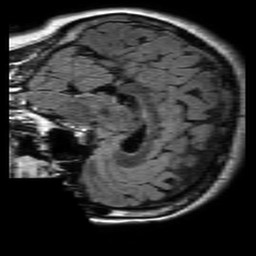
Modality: FLAIR
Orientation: sagittal
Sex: female
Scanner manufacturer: philips
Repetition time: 11 s
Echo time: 0.125 s